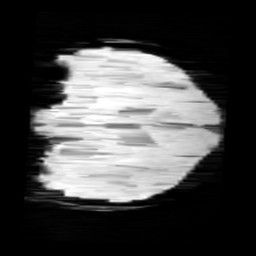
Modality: minIP
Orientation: coronal
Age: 11
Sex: male
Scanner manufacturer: siemens
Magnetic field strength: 3 T
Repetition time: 0.027 s
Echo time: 0.02 s